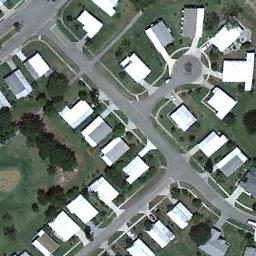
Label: mobile_home_park